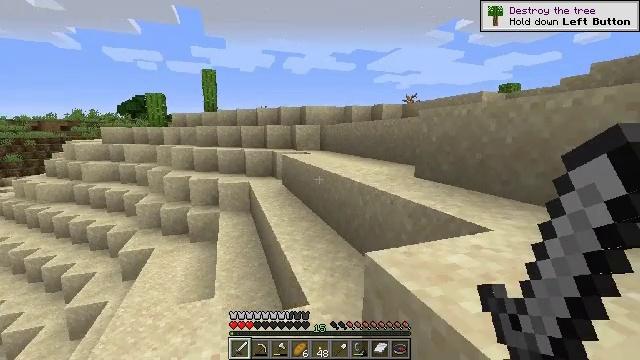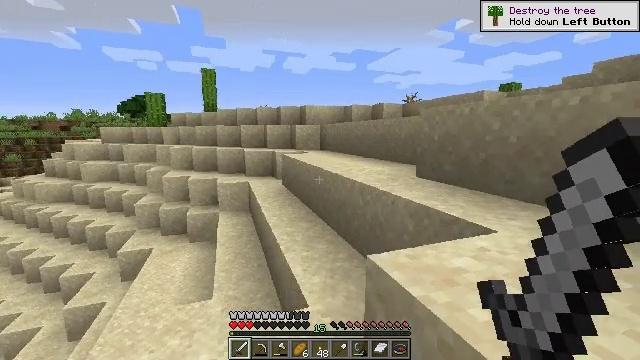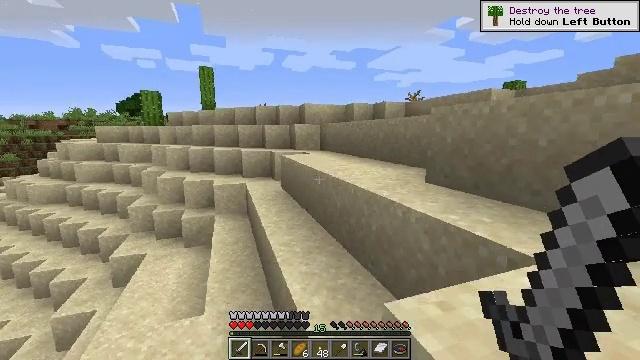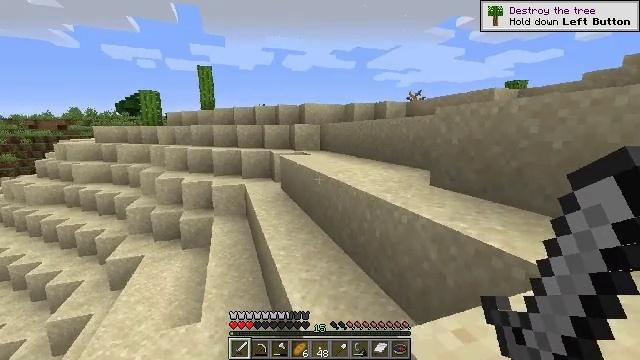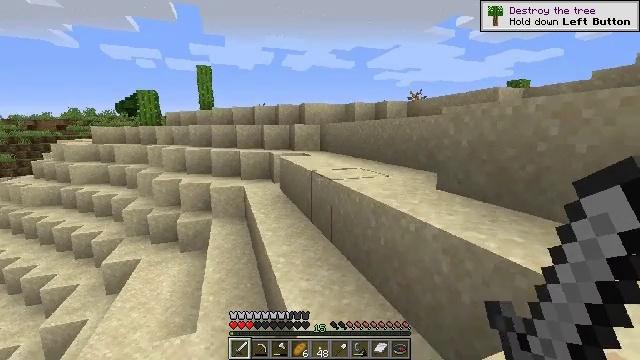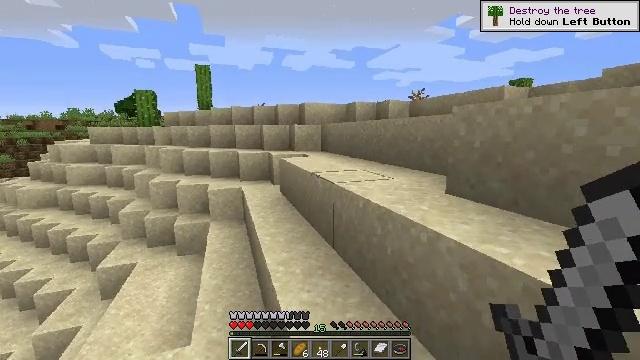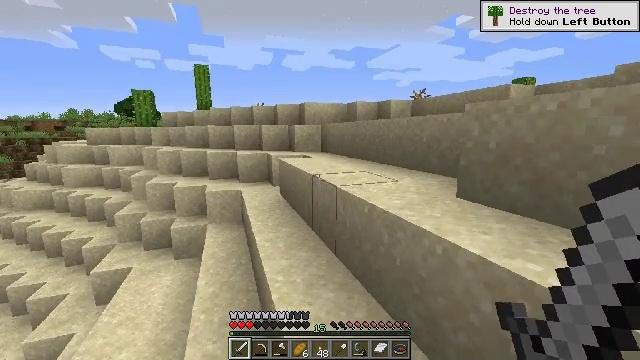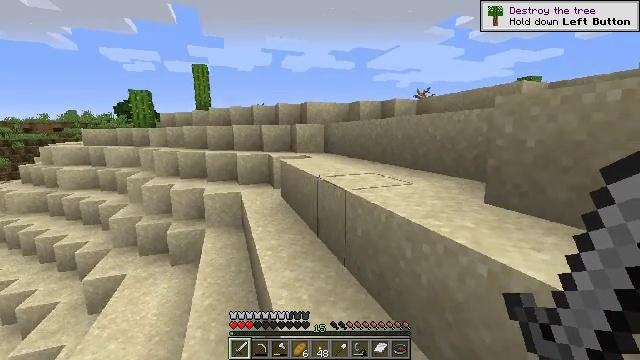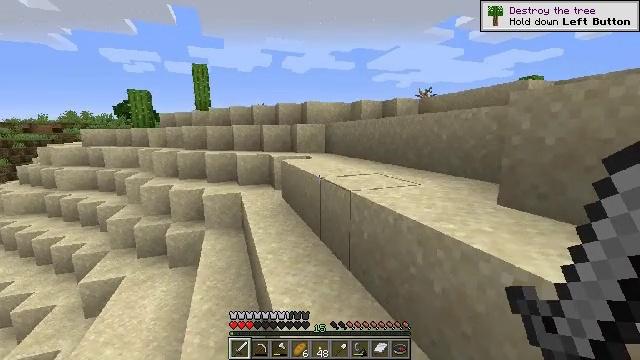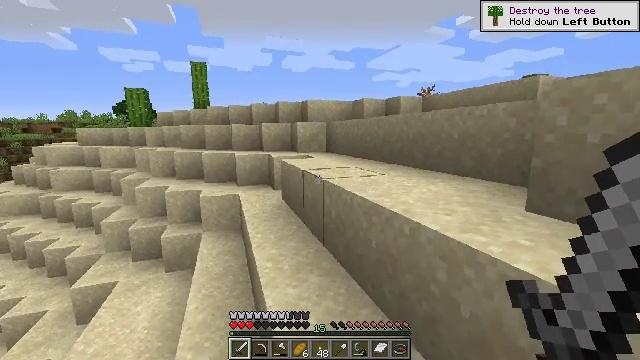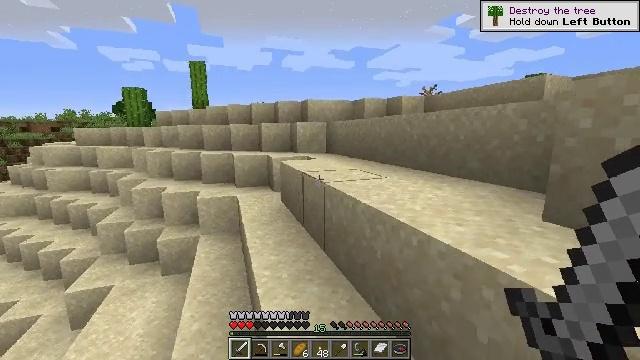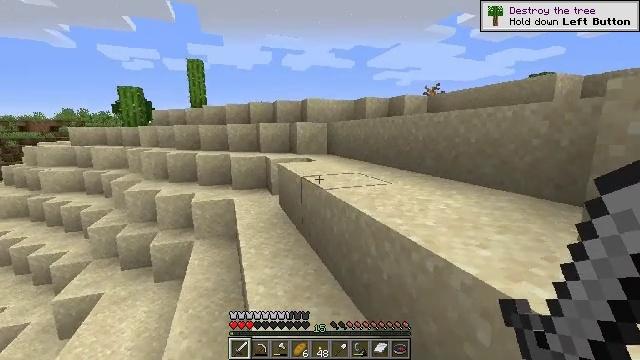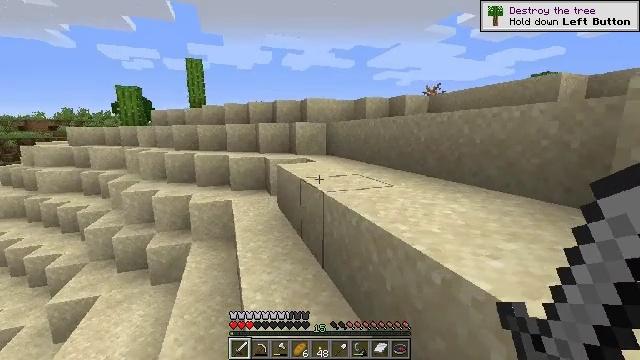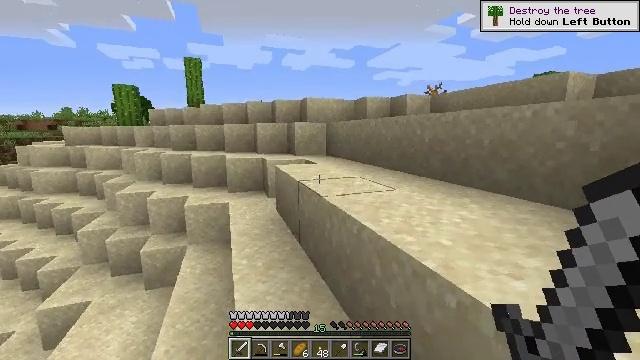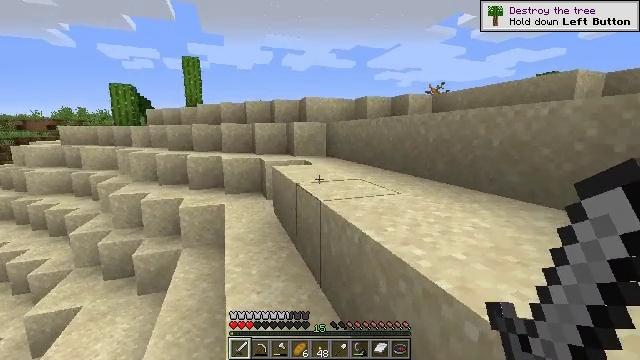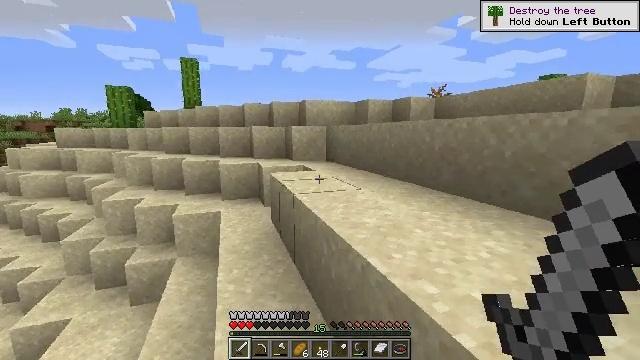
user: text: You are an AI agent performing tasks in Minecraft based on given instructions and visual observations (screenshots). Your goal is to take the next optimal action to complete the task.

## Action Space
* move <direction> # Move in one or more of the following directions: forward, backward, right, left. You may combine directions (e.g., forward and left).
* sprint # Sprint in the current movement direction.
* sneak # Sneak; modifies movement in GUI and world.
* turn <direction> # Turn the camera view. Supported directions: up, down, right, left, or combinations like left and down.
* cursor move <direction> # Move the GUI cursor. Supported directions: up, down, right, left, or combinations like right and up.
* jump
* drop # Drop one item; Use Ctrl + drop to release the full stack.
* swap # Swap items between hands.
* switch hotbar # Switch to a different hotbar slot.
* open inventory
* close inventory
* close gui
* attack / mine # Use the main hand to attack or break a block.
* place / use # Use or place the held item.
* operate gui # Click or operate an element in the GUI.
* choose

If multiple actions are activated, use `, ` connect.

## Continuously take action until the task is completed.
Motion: motion action
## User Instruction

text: Gather a dead bush.
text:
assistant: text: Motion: move forward
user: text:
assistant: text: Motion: move forward
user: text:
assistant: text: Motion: move forward
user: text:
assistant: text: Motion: move forward
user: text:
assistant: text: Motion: move forward
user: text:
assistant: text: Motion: move forward
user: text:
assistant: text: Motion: move forward
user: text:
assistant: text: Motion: move forward
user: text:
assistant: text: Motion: move forward
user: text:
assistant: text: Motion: move forward
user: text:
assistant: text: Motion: move forward
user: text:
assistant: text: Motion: move forward
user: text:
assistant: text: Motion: move forward
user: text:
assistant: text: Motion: move forward
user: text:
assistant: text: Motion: move forward, jump
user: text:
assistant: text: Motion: move forward, jump
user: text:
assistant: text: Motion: move forward, jump
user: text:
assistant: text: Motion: move forward, turn right, jump
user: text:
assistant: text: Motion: move forward, jump
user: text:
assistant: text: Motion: move forward, turn right
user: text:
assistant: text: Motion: move forward, turn right
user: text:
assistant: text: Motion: move forward, turn right
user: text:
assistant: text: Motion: move forward, turn right
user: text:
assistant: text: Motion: move forward, turn right
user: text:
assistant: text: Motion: move forward, turn right
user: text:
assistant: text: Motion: move forward
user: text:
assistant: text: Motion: move forward, turn right
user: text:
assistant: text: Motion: move forward, turn right and down
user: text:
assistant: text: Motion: move forward, turn right and down
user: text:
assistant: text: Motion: move forward, turn right and down